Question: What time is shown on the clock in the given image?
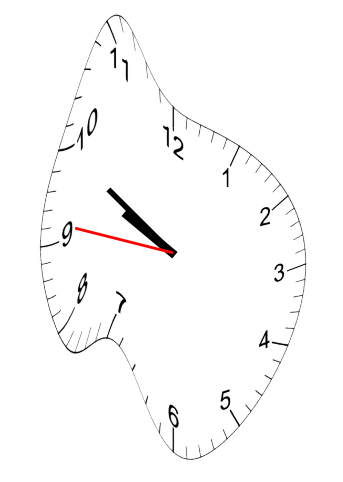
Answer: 09:49:46